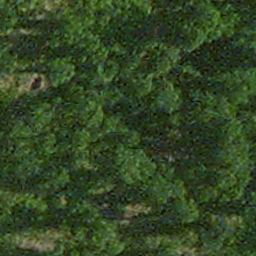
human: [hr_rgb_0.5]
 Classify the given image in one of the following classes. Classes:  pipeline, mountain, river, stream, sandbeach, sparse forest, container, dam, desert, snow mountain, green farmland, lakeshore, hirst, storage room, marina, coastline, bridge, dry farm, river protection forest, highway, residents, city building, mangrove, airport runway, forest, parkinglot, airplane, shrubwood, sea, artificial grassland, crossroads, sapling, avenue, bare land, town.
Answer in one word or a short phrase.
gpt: forest